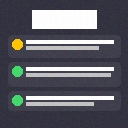
Screen state: on